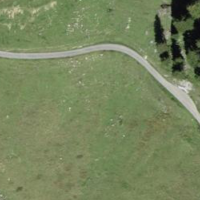
EUNIS habitat code: 23
Species observed at this site:
Silene dioica